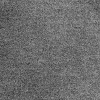
Atmospheric dust classification: dusty